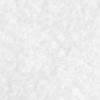
Label: no_change